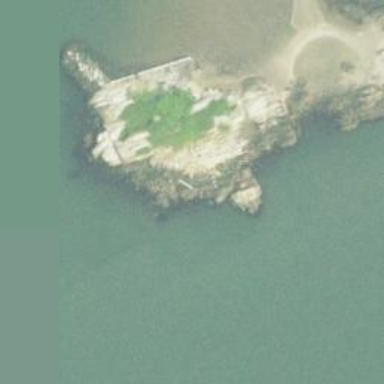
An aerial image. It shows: Image showing island.